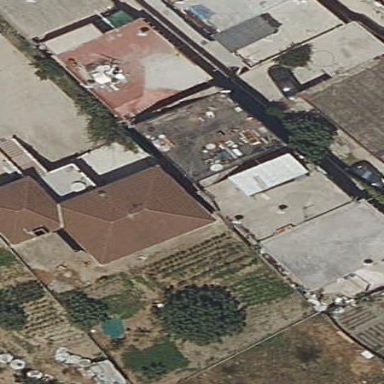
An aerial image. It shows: Detached building.